Interaction volume radius: 10 \u00c5
Interaction volume height: 10 \u00c5
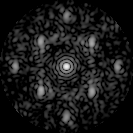
Disorder parameter: 0.4462